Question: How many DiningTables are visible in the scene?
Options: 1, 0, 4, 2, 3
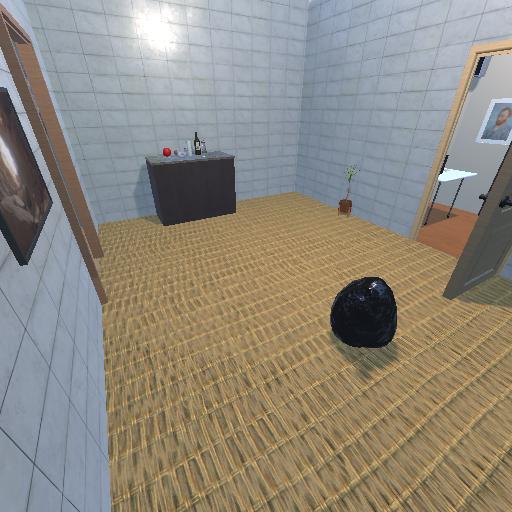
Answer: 1